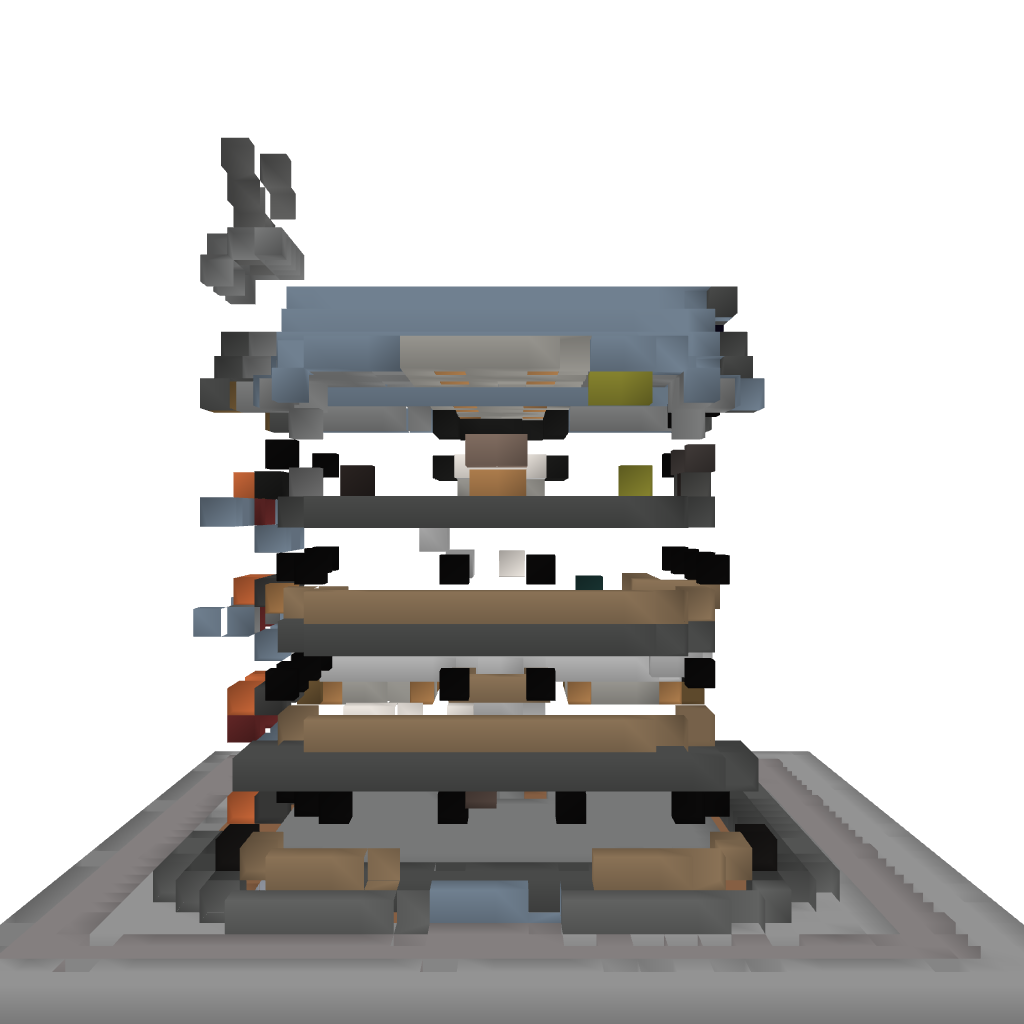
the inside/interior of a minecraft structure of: Jacylin's House